Field crop: maize
Growth stage: 2
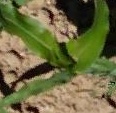
Species: maize